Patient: sex M, age 57
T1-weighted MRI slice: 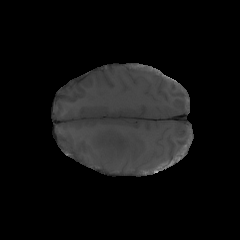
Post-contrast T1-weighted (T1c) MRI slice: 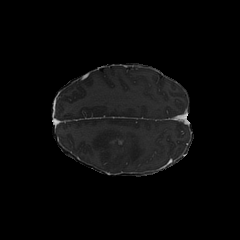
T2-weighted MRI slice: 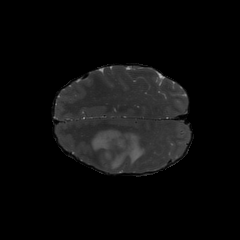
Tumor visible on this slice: yes
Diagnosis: Glioblastoma, IDH-wildtype
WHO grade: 4